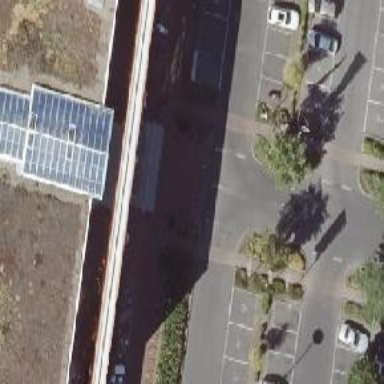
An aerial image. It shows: Footway.